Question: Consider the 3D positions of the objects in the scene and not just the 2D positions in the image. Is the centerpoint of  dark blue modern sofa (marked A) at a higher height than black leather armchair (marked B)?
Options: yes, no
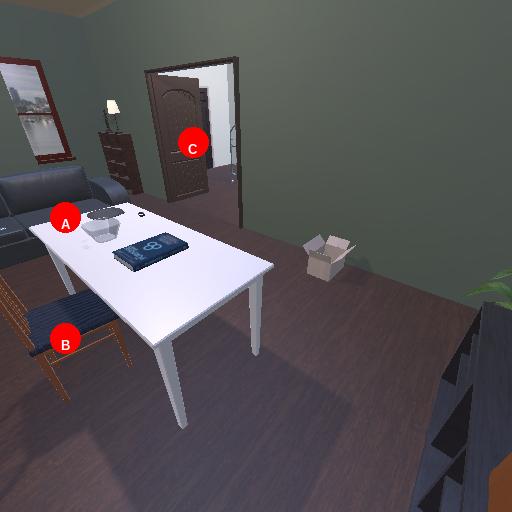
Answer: yes